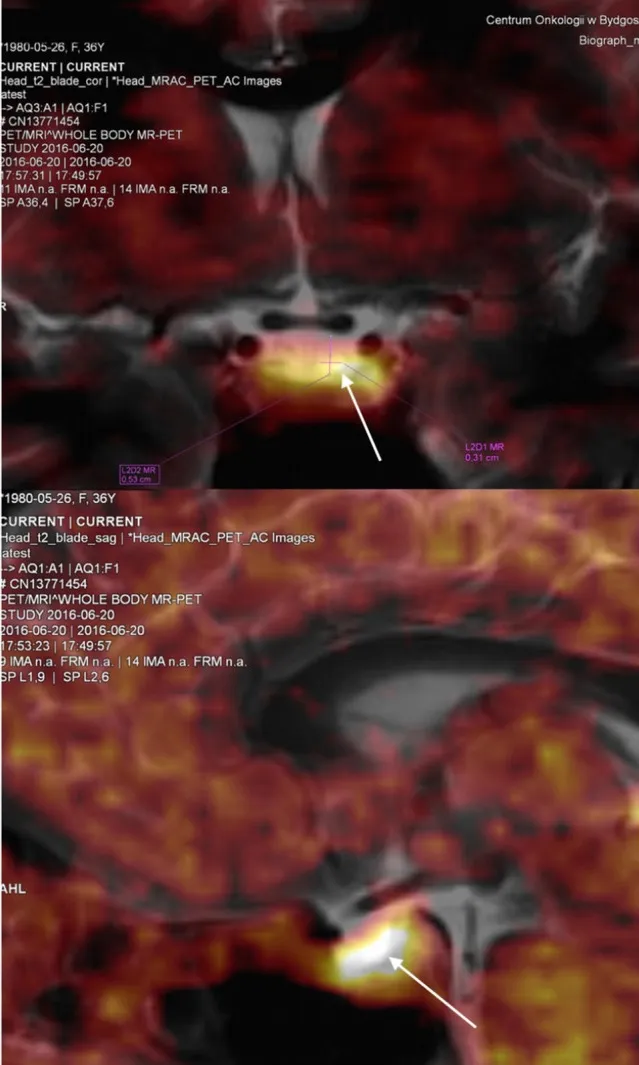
Coronal and sagital view of the pituitary visualised by positron emission tomography using 11C-methyl-L-methionine magnetic resonance imaging (MET-PET/MR). The study revealed the pituitary gland as being morfologically slightly thicker on the left side of the cyst with a peak of tracer uptake in this area. SUV max was 4.17 for this region compared to SUV max 3.14 in the remaining pituitary tissue. White arrows indicate the location of increased tracer uptake.
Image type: radiology (pet)